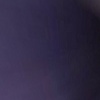
Label: space